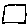
Label: square